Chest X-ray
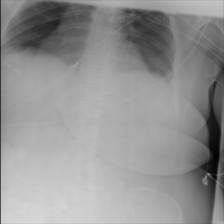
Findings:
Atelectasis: negative
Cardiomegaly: negative
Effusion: negative
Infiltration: negative
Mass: negative
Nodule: negative
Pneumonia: negative
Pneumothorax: negative
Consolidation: negative
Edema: negative
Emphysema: negative
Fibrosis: negative
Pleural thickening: negative
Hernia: negative